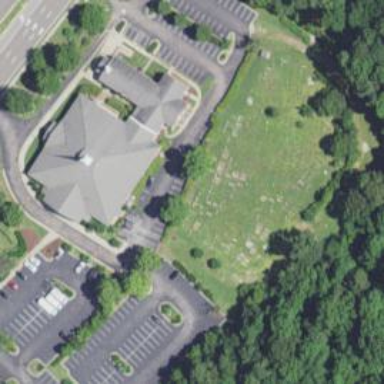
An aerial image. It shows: Place of worship.